Field crop: tomato
Growth stage: 1
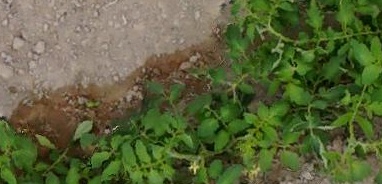
Species: tomato